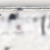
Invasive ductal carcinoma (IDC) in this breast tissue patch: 0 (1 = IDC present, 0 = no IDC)